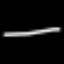
Label: line